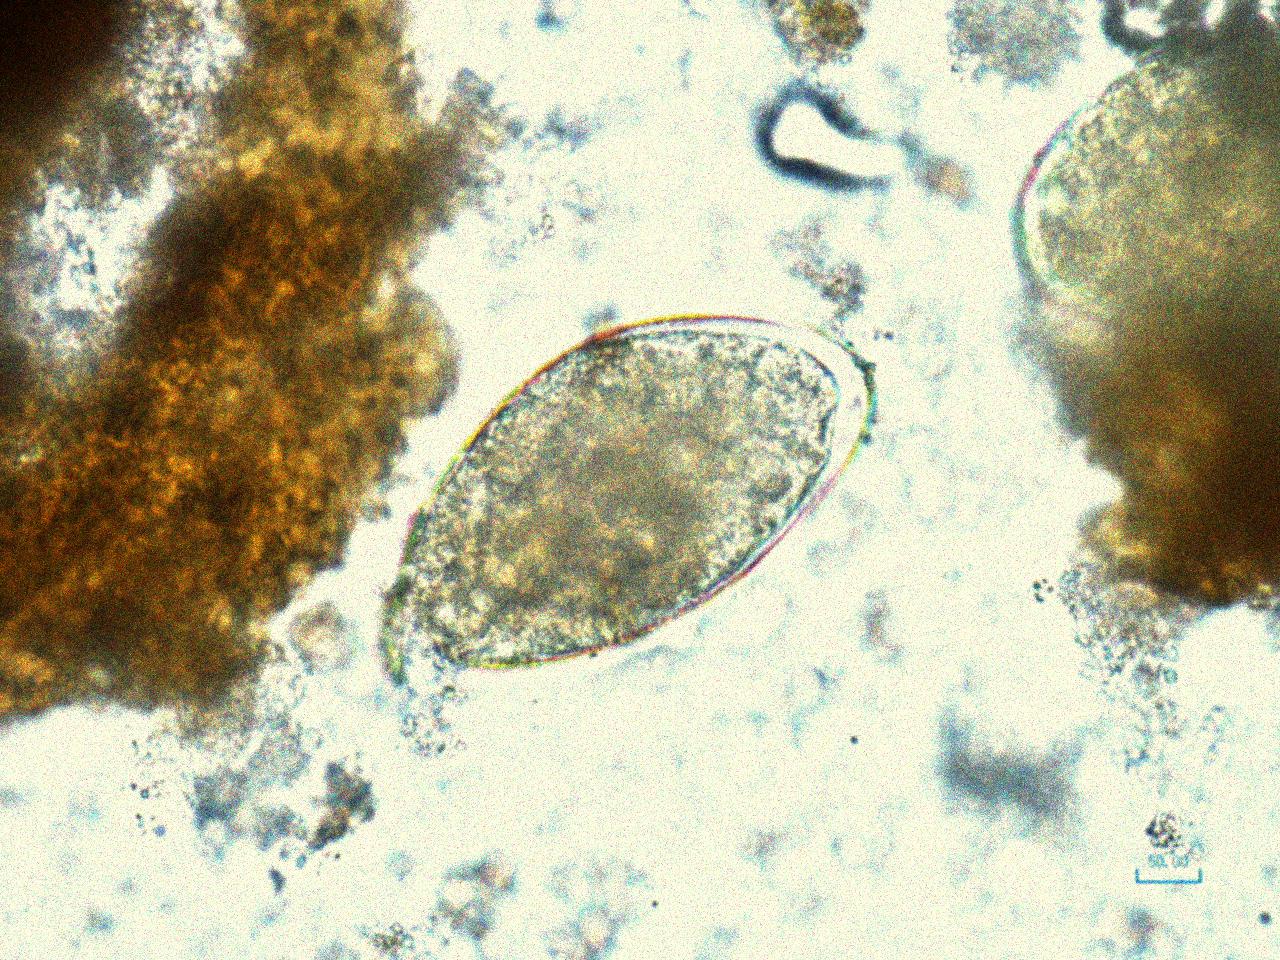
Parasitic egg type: Fasciolopsis buski